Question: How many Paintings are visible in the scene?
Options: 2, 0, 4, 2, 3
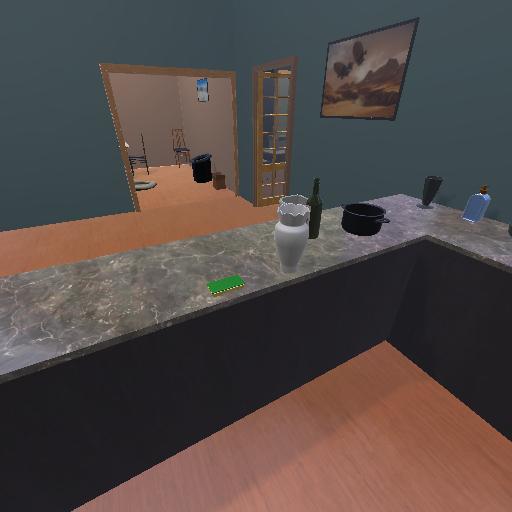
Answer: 2